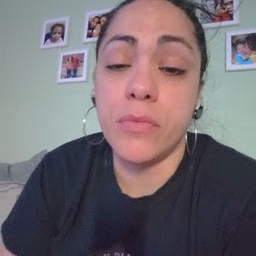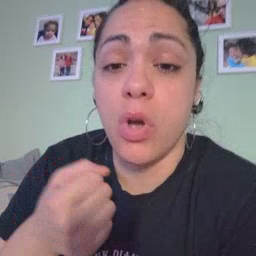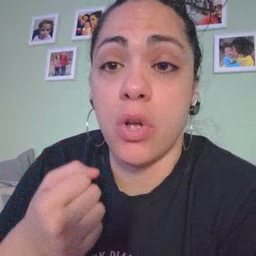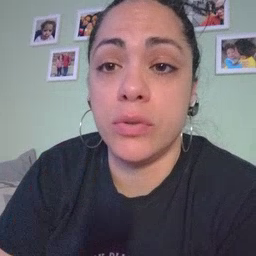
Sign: car